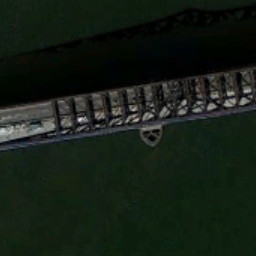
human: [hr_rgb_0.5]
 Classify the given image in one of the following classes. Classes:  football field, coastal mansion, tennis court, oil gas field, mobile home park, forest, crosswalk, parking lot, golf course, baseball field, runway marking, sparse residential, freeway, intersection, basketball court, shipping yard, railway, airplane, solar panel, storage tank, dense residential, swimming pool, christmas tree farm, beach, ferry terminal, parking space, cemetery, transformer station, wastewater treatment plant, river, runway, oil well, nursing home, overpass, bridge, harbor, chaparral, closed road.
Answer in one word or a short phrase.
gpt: bridge